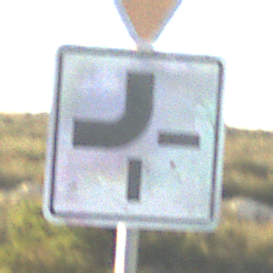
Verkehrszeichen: VerlaufVorfahrtsstrasse2
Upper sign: VorfahrtGewaehren
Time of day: SunriseSunset
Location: Outdoor (Nature)
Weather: PartlyCloudy
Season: NotSpecified
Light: Natural